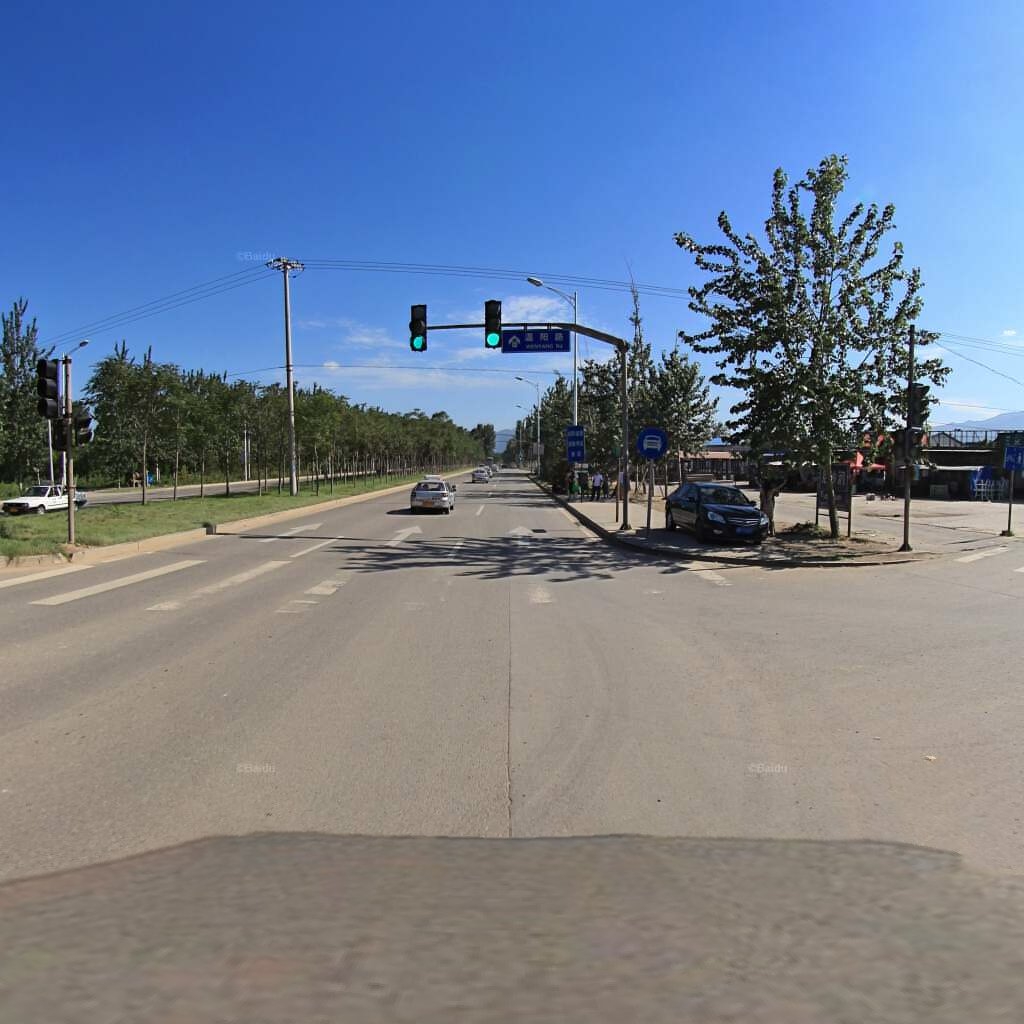
Region: Haidian
Road damage annotations: longitudinal crack, longitudinal crack